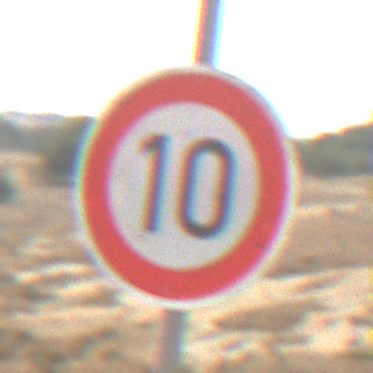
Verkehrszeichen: Geschwindigkeit10
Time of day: MorningAfternoon
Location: Outdoor (Nature)
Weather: Overcast
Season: NotSpecified
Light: Natural